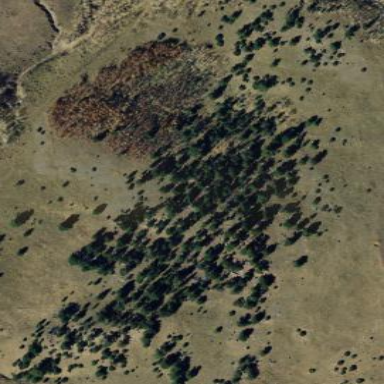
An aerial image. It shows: Woodland filled with evergreen needle-leaved trees.